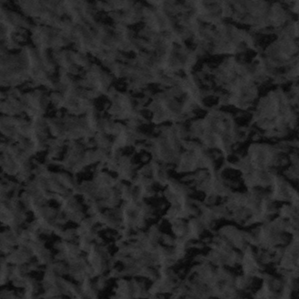
Label: frost